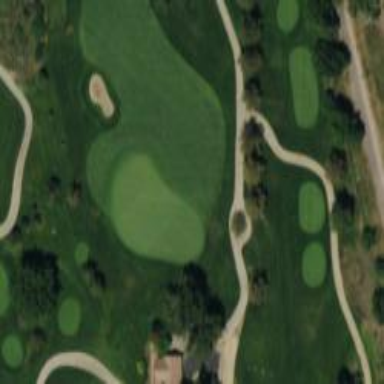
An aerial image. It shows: Golf hole for the sport of golf.